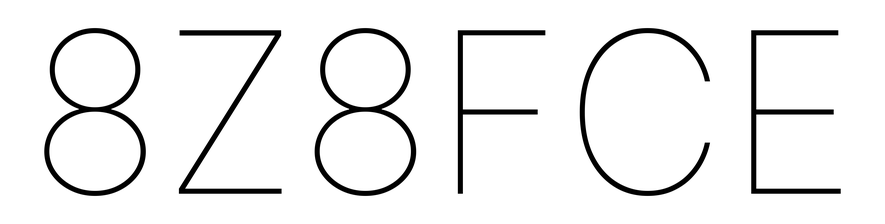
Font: Inter_Thin